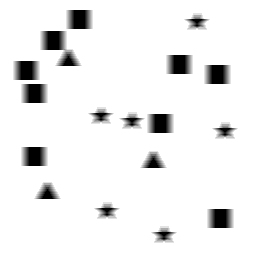
Squares: 9
Triangles: 3
Stars: 6
Total shapes: 18